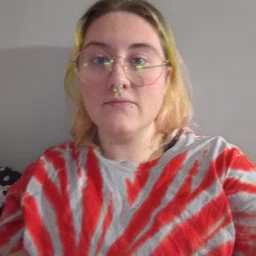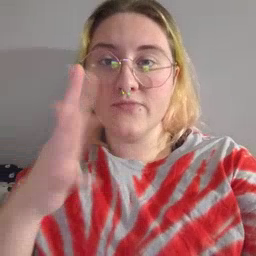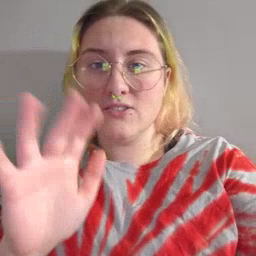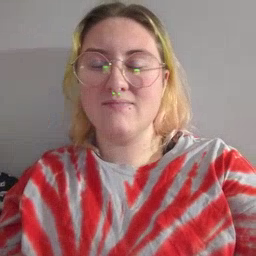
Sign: fish